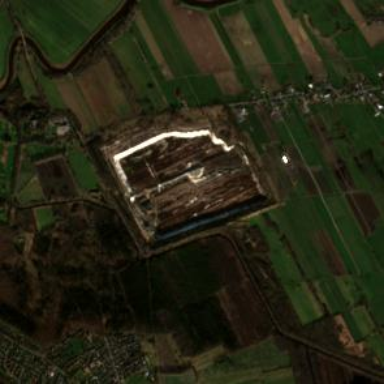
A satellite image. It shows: Quarry area.